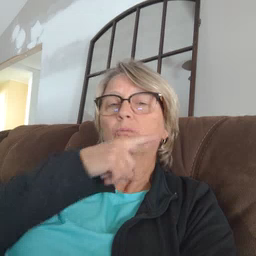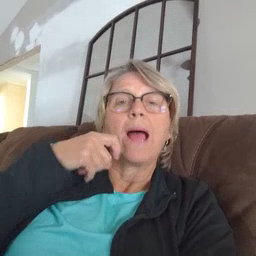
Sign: dry